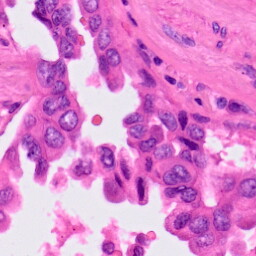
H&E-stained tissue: Lung